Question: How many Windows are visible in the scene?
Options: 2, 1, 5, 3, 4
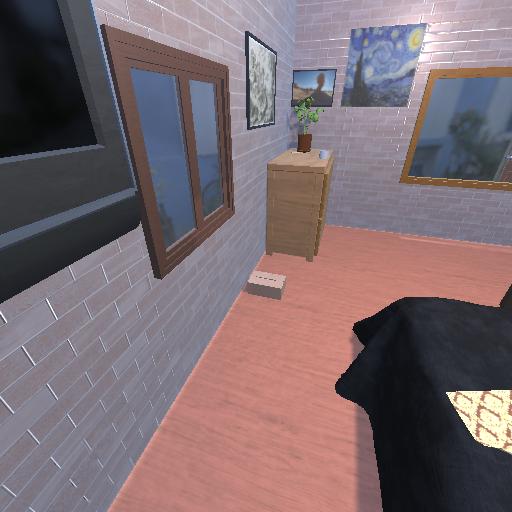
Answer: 2